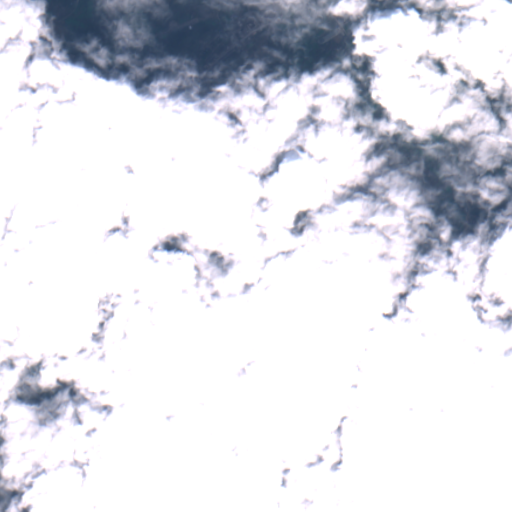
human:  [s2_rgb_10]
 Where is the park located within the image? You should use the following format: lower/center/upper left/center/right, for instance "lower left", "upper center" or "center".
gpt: The park is located in the upper right of the image.
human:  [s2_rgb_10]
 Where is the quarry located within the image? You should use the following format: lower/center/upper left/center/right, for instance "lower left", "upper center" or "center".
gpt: The quarry is located in the upper center of the image.
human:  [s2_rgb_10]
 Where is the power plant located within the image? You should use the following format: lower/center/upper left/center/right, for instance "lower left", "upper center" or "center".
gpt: There is no power plant in the image.